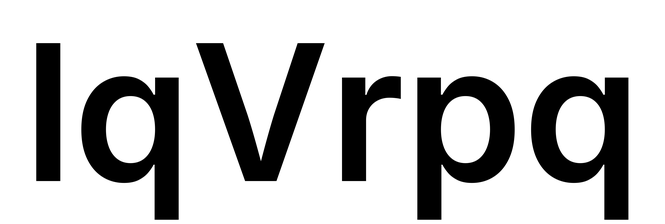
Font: Inter_SemiBold